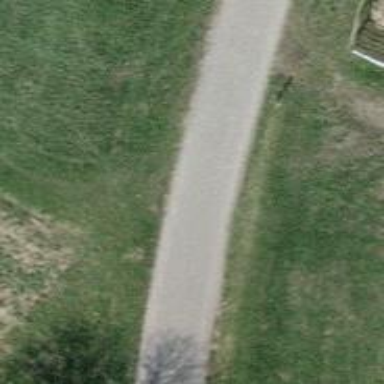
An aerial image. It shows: Asphalt track with grade2 track type.